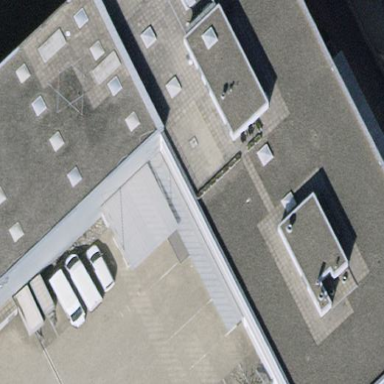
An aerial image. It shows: Flat-roofed commercial building.